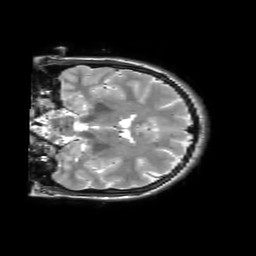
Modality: T2w
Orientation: coronal
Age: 24
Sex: female
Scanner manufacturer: philips
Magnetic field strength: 3 T
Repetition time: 3 s
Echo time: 0.08 s